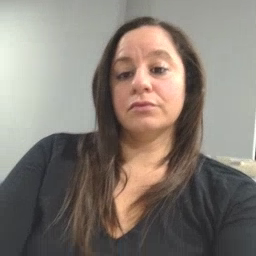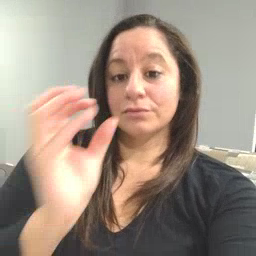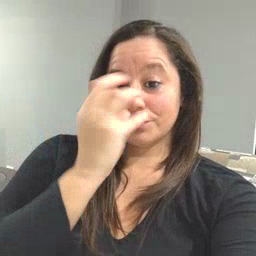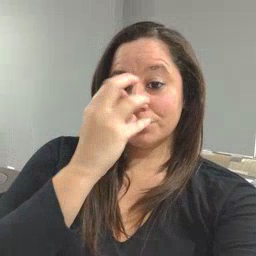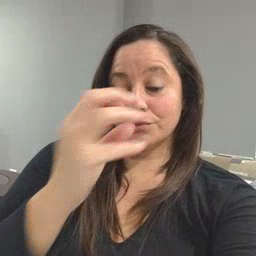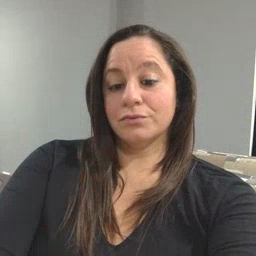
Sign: clown